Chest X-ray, PA view. Patient: 63 years old, sex F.
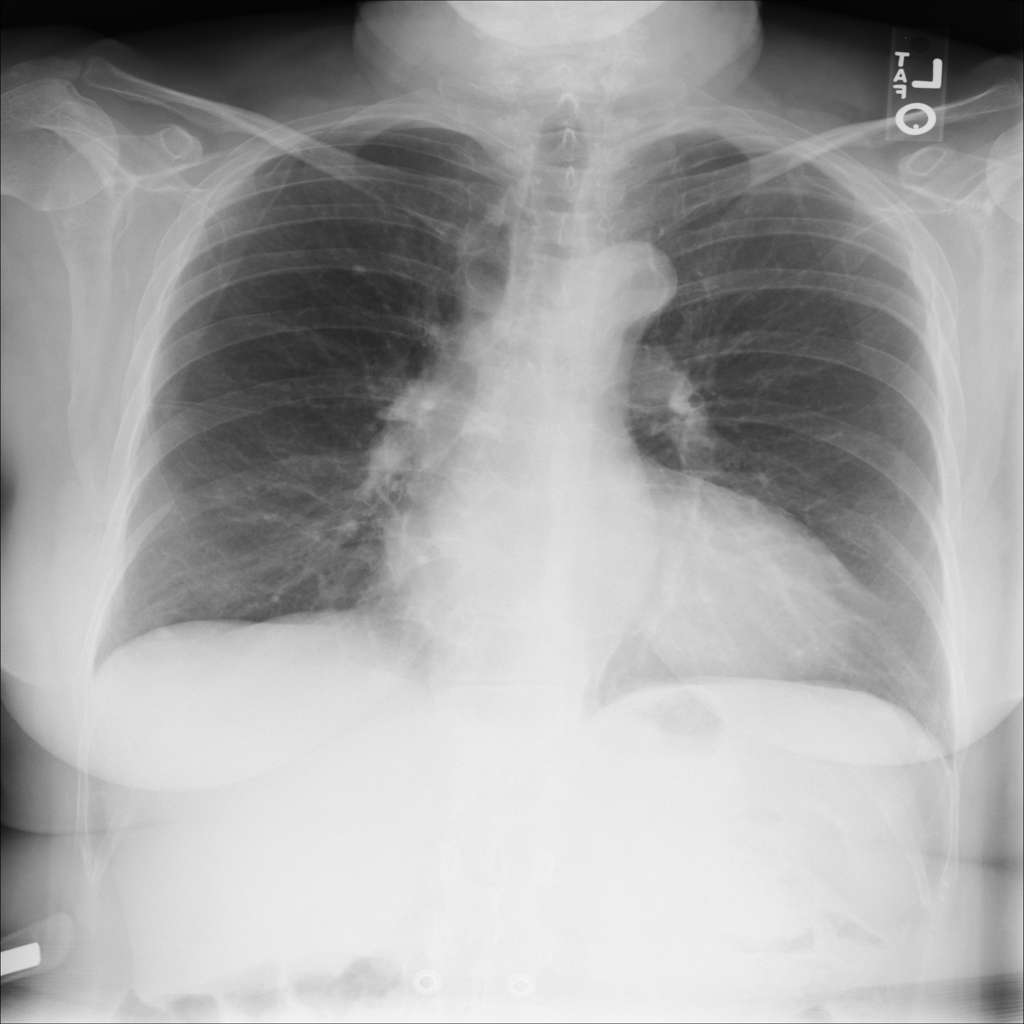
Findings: Cardiomegaly, Infiltration, Nodule